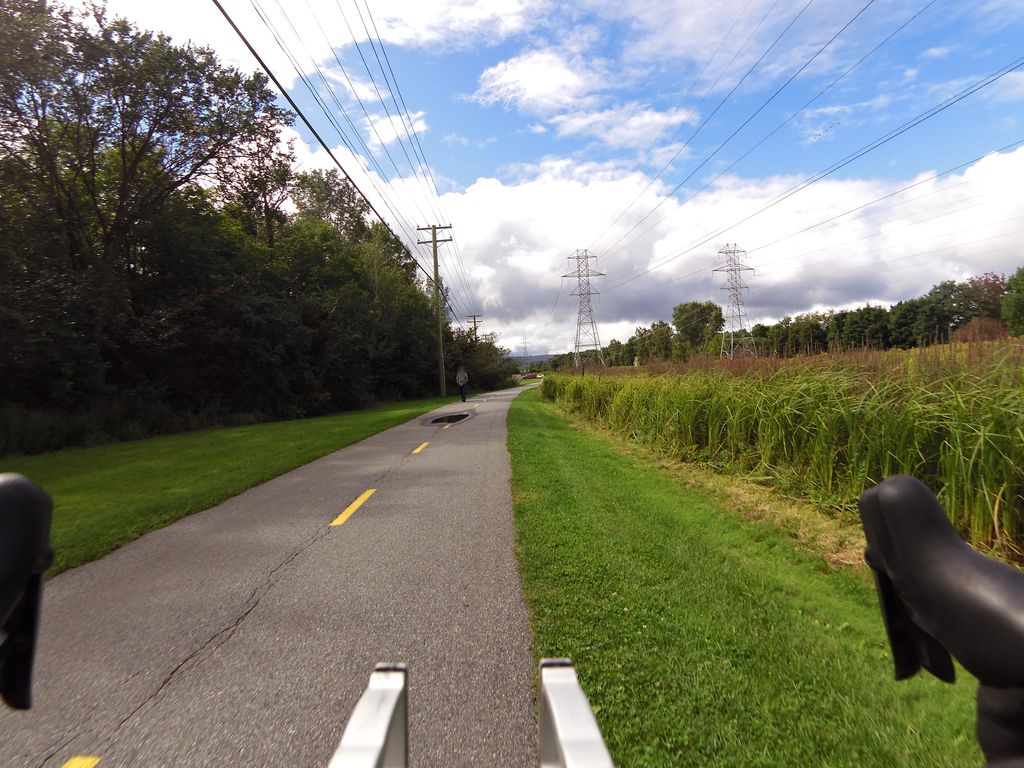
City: ottawa-gatineau